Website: bh-photo
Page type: customer-info-address
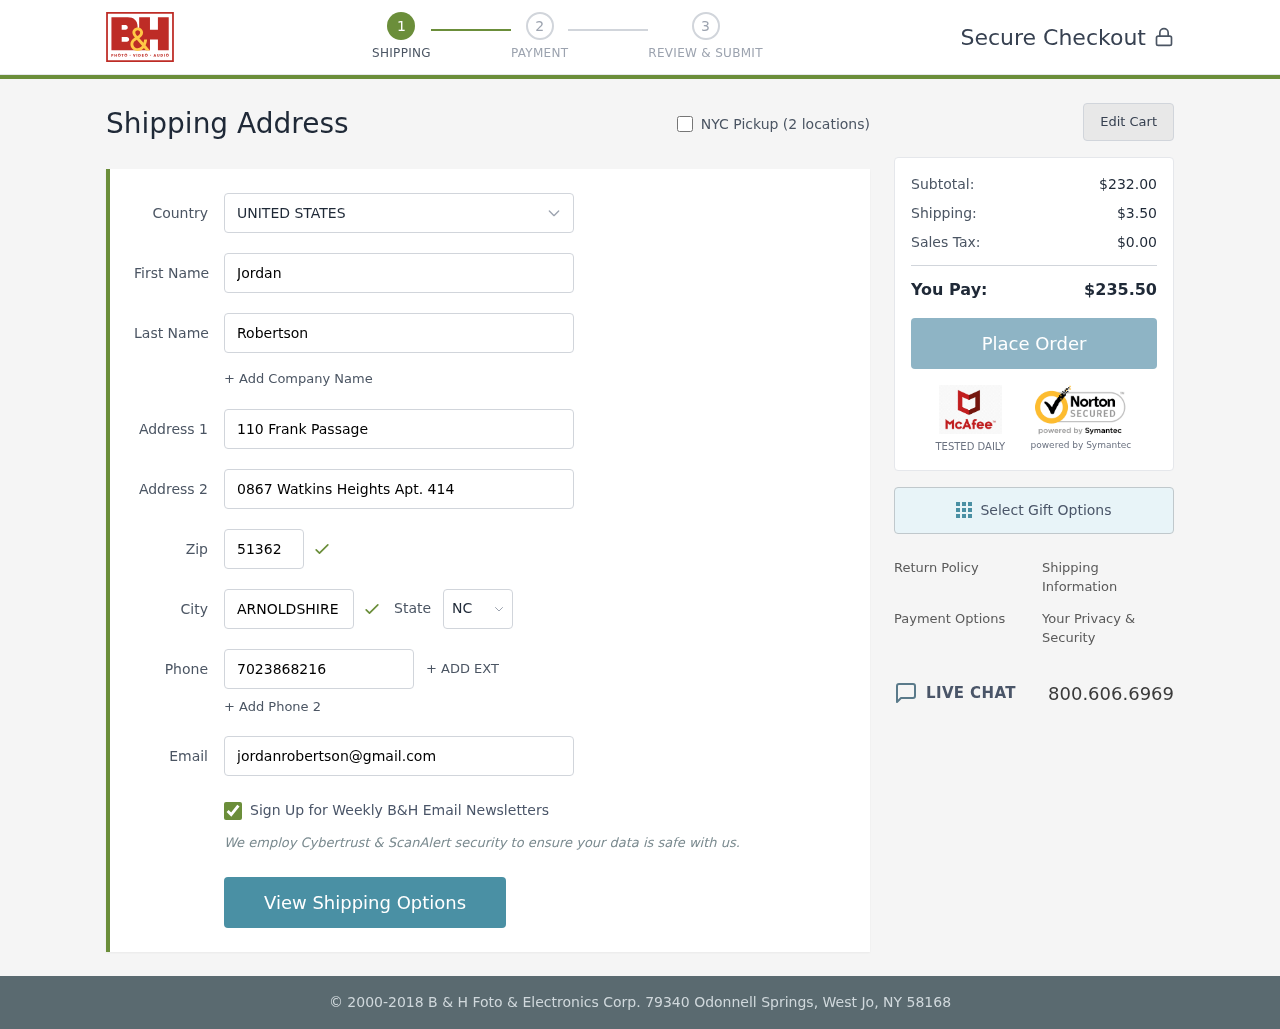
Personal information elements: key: PII_CITY
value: Arnoldshire
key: PII_COUNTRY
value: United States
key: PII_EMAIL
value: jordanrobertson@gmail.com
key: PII_FIRSTNAME
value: Jordan
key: PII_LASTNAME
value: Robertson
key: PII_PHONE
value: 7023868216
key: PII_POSTCODE
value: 51362
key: PII_STATE_ABBR
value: NC
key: PII_STREET
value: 110 Frank Passage
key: PII_STREET2
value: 0867 Watkins Heights Apt. 414
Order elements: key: ORDER_SUBTOTAL
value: $232.00
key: ORDER_SHIPPING_COST
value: $3.50
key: ORDER_TAX
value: $0.00
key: ORDER_TOTAL
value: $235.50